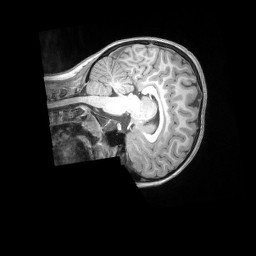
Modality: T1w
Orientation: sagittal
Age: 6
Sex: female
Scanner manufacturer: siemens
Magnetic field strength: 3 T
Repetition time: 2.53 s
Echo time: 0.00164 s